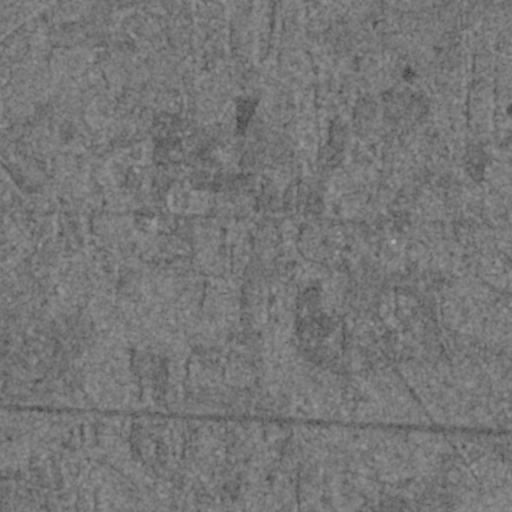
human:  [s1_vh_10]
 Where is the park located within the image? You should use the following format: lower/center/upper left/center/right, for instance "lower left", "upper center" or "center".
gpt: The park is located in the center of the image.
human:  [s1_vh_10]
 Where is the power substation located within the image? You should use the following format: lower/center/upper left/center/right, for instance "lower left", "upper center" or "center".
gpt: The power substation is located in the center of the image.
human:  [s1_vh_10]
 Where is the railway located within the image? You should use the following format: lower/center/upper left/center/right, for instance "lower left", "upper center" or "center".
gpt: The railway is located in the upper of the image.
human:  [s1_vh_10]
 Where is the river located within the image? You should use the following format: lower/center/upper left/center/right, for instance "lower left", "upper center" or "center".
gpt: The river is located in the upper of the image.
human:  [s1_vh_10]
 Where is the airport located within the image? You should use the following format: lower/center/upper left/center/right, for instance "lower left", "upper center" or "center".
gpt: There is no airport in the image.

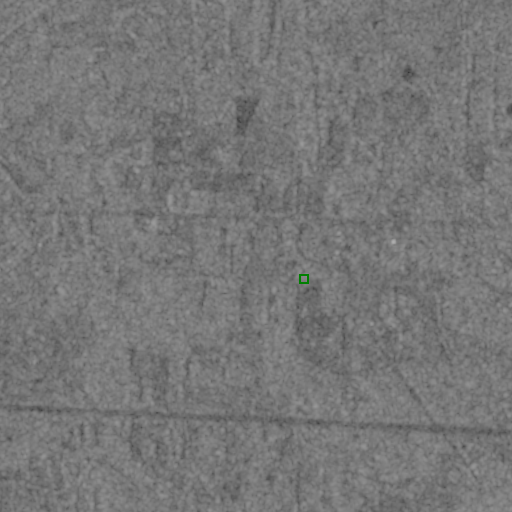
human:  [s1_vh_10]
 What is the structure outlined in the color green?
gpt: The structure outlined in green is a power substation.
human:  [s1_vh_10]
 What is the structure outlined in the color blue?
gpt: There is no blue outline.